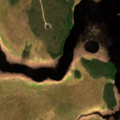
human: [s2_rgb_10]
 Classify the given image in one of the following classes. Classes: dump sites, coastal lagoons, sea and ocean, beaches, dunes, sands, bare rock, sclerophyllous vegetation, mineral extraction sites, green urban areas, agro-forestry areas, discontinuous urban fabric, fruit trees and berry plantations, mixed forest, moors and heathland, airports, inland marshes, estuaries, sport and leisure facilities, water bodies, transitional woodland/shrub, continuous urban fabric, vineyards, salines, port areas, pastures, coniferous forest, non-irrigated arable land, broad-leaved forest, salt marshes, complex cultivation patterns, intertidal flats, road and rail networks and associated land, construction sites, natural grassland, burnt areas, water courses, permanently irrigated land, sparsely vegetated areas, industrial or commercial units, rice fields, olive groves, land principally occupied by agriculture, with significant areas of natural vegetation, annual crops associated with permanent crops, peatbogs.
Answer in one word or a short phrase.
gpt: coniferous forest, transitional woodland/shrub, peatbogs, water bodies